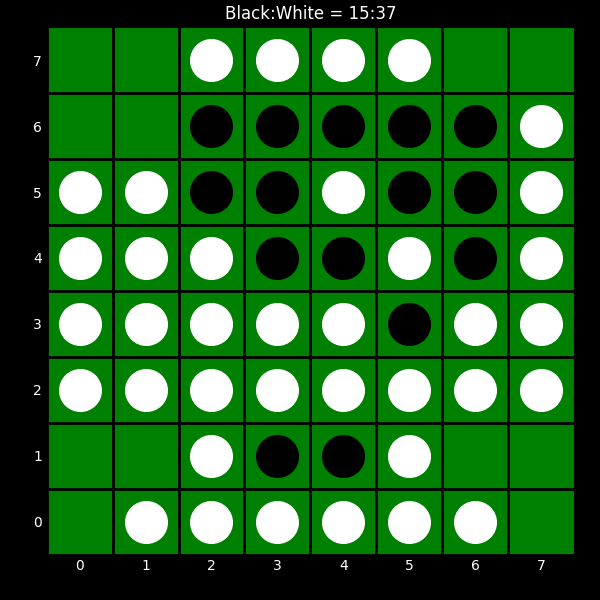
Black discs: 15
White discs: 37